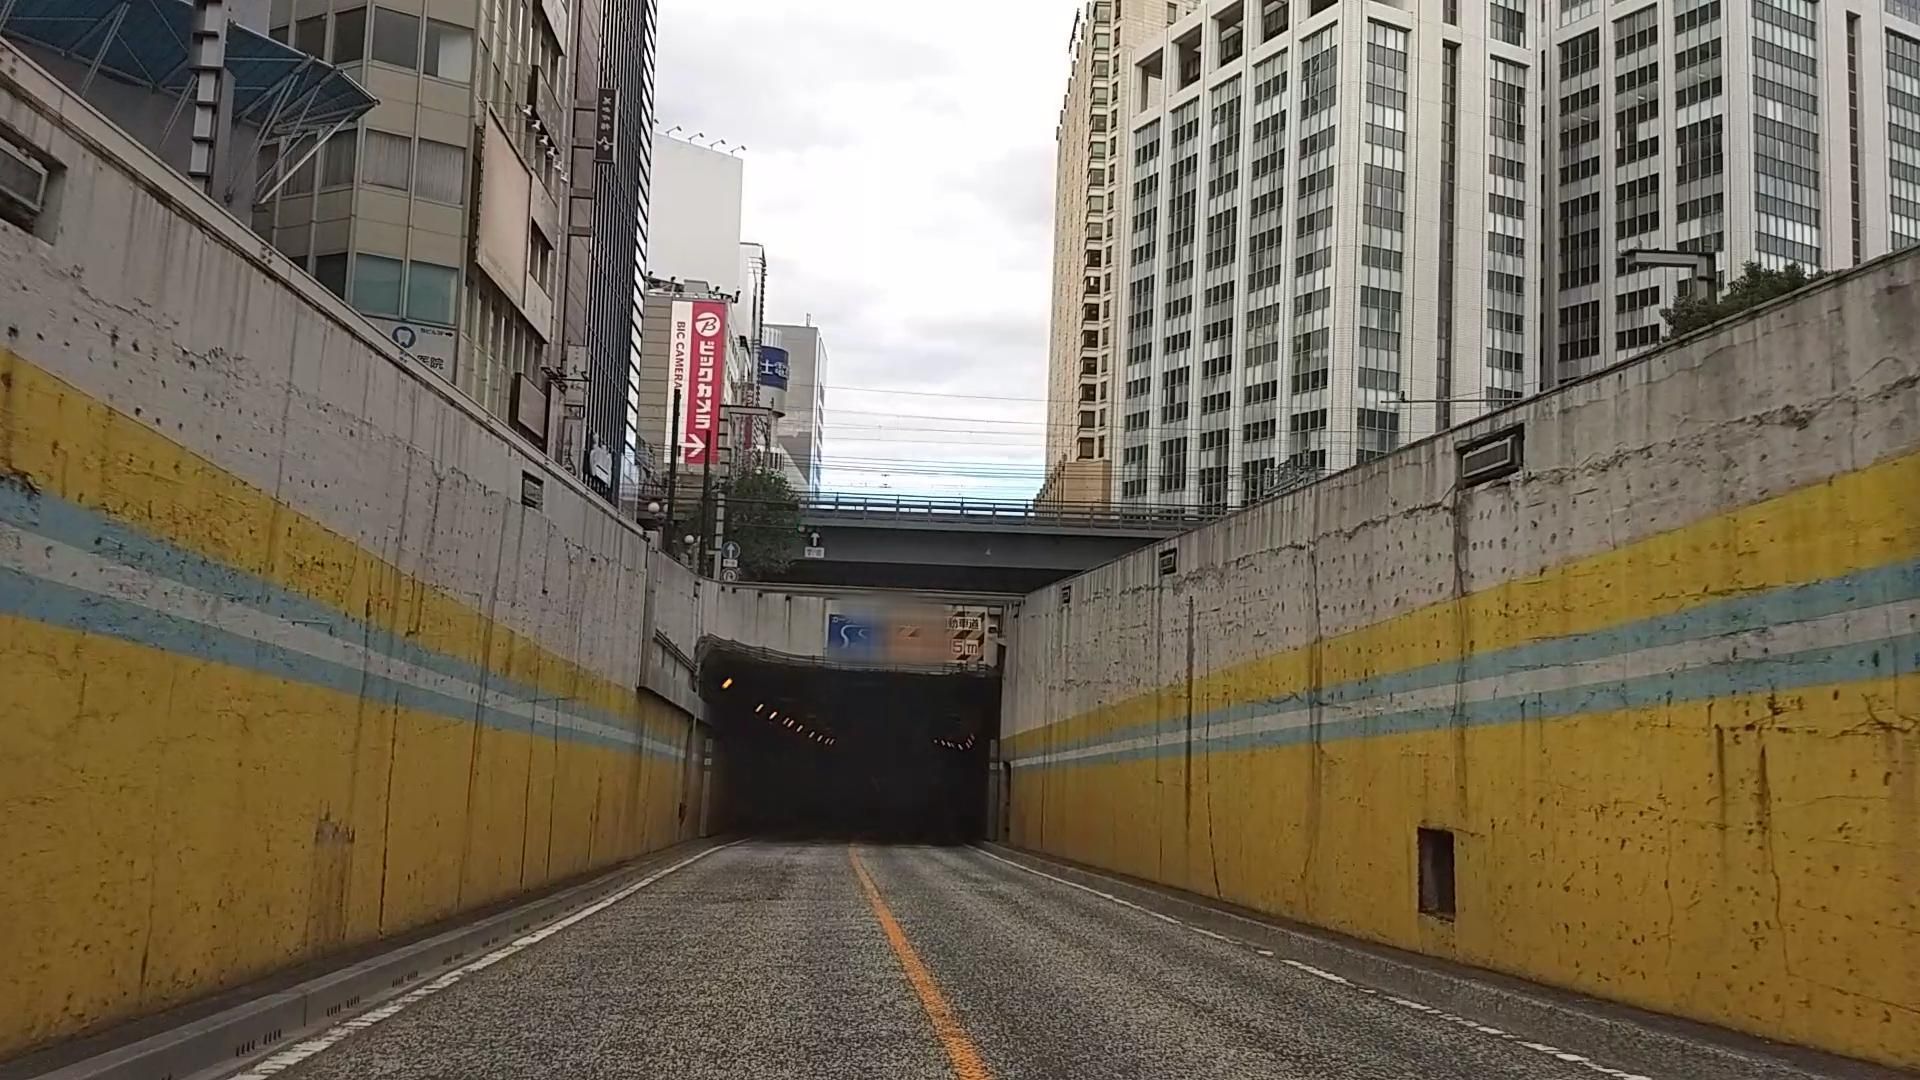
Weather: clear
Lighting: day
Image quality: good
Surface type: driving surface
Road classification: primary_link, primary
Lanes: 2
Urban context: urban centre
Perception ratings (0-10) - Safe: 2.97, Lively: 1.24, Beautiful: 2.81, Boring: 6.2, Depressing: 6.41, Wealthy: 5.9